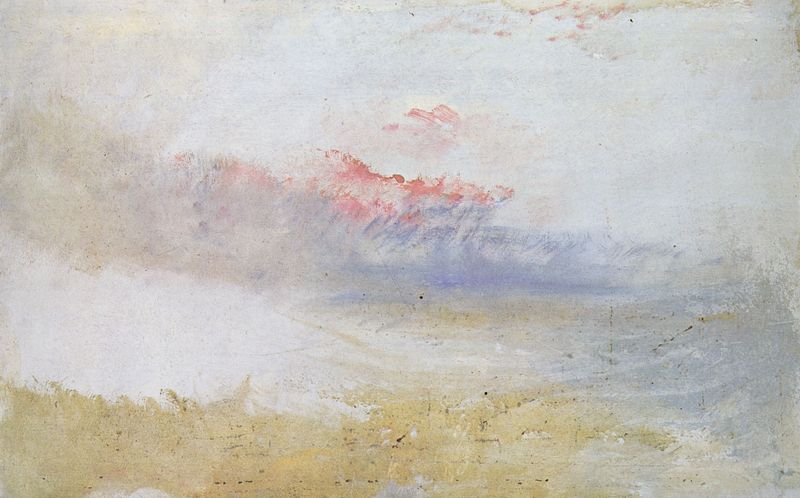
Titel: Morgenrot über einem Strand
Künstler: William Turner
Standort: London
Institution: British Museum
Schlagwörter: blau, gemälde, himmel, meer, wasser, weiß, wolken, aquarell, bäume, gelb, grün, impressionismus, landschaft, ocker, sand, see, ufer, bewegung, braun, bunt, grau, hell, kreide, licht, pastell, schwarz, rot, schleier, beige, malerei, öl, natur, wind, rauch, sonne, rosa, zart, boot, gischt, strand, welle, wellen, abstrakt, düne, farben, leere, modern, sonnenlicht, dunst, farbe, lila, nebel, tag, wasserfarbe, sepia, romantik, aufgewühlt, brandung, luft, sturm, turner, unruhe, unwetter, wogen, impressionistisch, stimmung, impression, unscharf, regen, punkte, wasserfarben, blut, neblig, tageslicht, wolkig, verschwommen, romantisch, expressiv, lichtspiel, dramatik, schaumkronen, wellenkamm, wellenkämme, umbra, leerer, gouache, brise, himml, verschmiert, william turner, aufbrausend, aufgebraust, wellenspiel, wellenspiele, landshcaft, neben, weiss rot, atmosphäre